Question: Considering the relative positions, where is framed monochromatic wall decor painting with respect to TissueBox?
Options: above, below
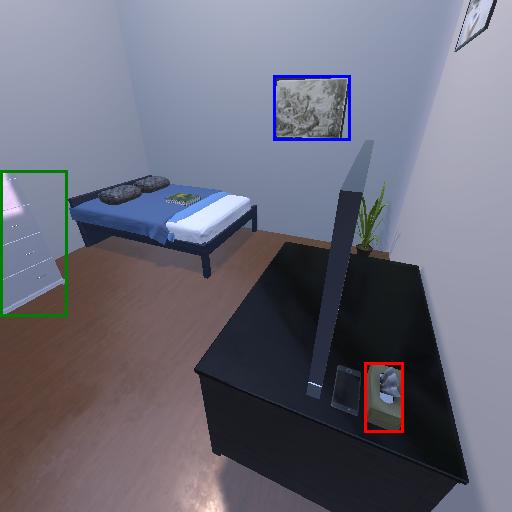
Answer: above